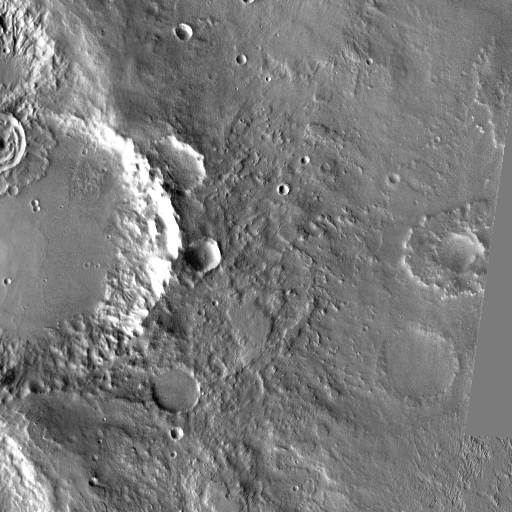
Crater classes present: Background, Other, Buried